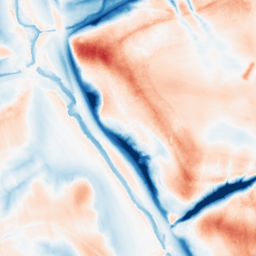
Category: edge_preserving
Decomposition family: guided
Decomposition parameters: radius: 16
eps: 1
Upsampling method: cubic_mitchell
Upsampling parameters: scale: 4
Upsampling scale: 4